Question:
I want to create such kind of search box in angular js. How to do it. Normal textbox i know how to create but how to create with this search icon. Please reply.
Thanks
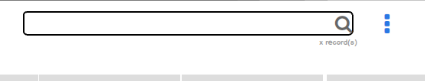
Answer: Here's one with CSS, you'll need to use for the
<URL>
You can also read more about ng-repeat <URL>
View on <URL>
'''
* {
box-sizing: border-box;
}
html,
body {
font-size: 12px;
}
input {
border: 1px solid #ccc;
font-size: 12px;
height: 30px;
padding: 4px 8px;
position: absolute;
width: 50%;
}
input:focus {
outline: none;
}
button {
text-align: center;
}
button:focus {
outline: none;
}
button.btn-search, button.btn-reset {
background: #568683;
border: none;
height: 30px;
font-size: 12px;
padding: 4px;
position: absolute;
width: 30px;
}
.sample {
float: left;
height: 50px;
margin: 0 8%;
position: relative;
width: 34%;
}
.sample.ten input {
border-radius: 15px;
transition: all .6s ease-in-out .3s;
width: 120px;
}
.sample.ten input:focus {
transition-delay: 0;
width: 200px;
}
.sample.ten input:focus ~ button {
transform: rotateZ(360deg);
}
.sample.ten input:focus ~ button.btn-search {
background: #568683;
color: #fff;
left: 172px;
transition-delay: 0;
}
.sample.ten input:focus ~ button.btn-reset {
left: 202px;
transition-delay: .3s;
}
.sample.ten button {
transition: all .6s ease-in-out;
}
.sample.ten button.btn-search {
background: #ccc;
border-radius: 50%;
height: 26px;
left: 92px;
top: 2px;
transition-delay: .3s;
width: 26px;
}
.sample.ten button.btn-reset {
background: #fff;
border: 1px solid #ccc;
border-radius: 50%;
font-size: 10px;
height: 20px;
left: 92px;
line-height: 20px;
padding: 0;
top: 5px;
width: 20px;
z-index: -1;
}
'''
'''
<link href="https://cdnjs.cloudflare.com/ajax/libs/font-awesome/4.2.0/css/font-awesome.css" rel="stylesheet"/>
<script src="https://ajax.googleapis.com/ajax/libs/angularjs/1.2.23/angular.min.js"></script>
<script>
angular.module('sample', [])
.controller('sampleController', ['$scope', function($scope) {
$scope.users = [
{
firstname: 'John'
},
{
firstname: 'Jack'
}];
}]);
</script>
<div ng-app="sample" >
<div class="sample ten">
<input type="text" name="search" ng-model="search.$" placeholder="search">
<button type="submit" class="btn btn-search">
<i class="fa fa-search"></i>
</button>
<button type="reset" class="btn btn-reset fa fa-times"></button>
</div>
<br>
<table ng-controller="sampleController">
<thead>
<tr>
<th>Users</th>
</tr>
</thead>
<tbody>
<tr ng-repeat="user in users | filter:search">
<td>{{user.firstname}}</td>
</tr>
</tbody>
</table>
</div>
'''